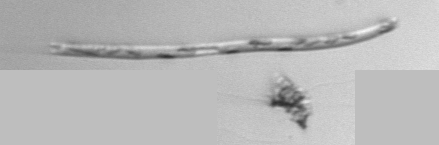
Label: Eucampia_morphytype1